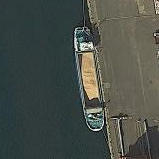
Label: Sand_carrier